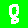
Digit: 8